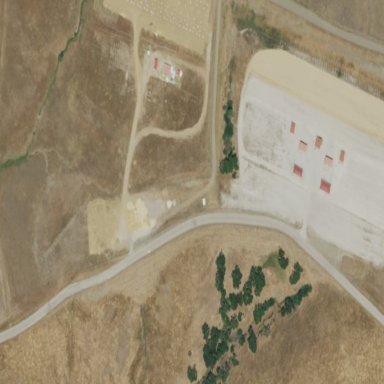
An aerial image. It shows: Shooting range for the sport of shooting.